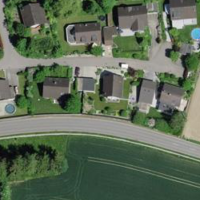
EUNIS habitat code: 55
Species observed at this site:
Plantago media